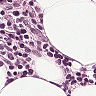
Metastatic tissue present: no